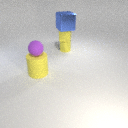
small yellow metal cylinder below small yellow rubber cube